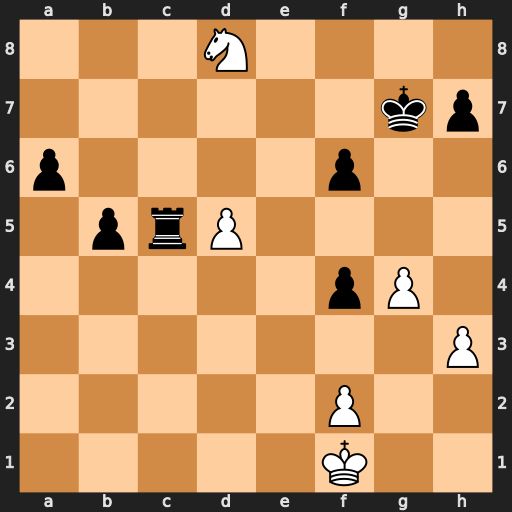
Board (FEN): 3N4/6kp/p4p2/1prP4/5pP1/7P/5P2/5K2
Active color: w
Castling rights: -
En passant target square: -
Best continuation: Ne6+ Kf7 Nxc5